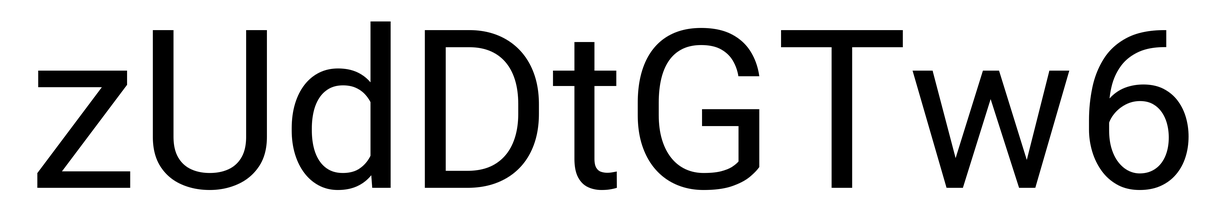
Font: Roboto_Regular